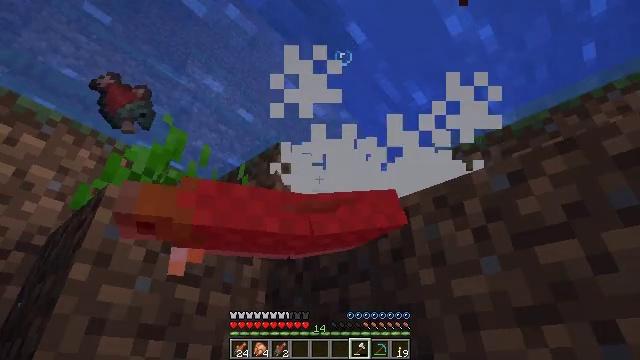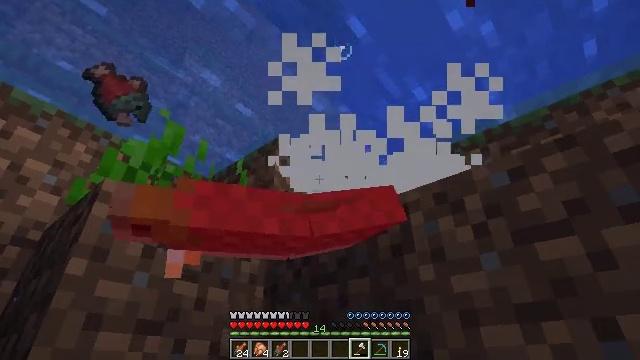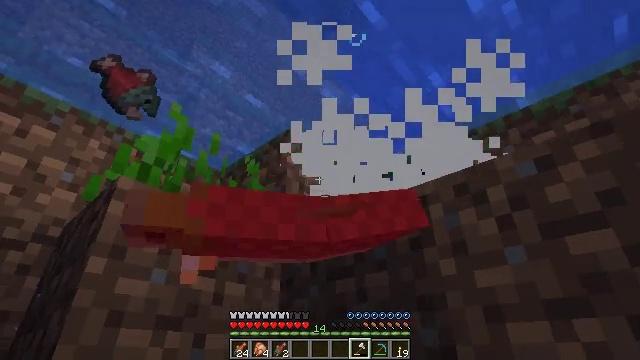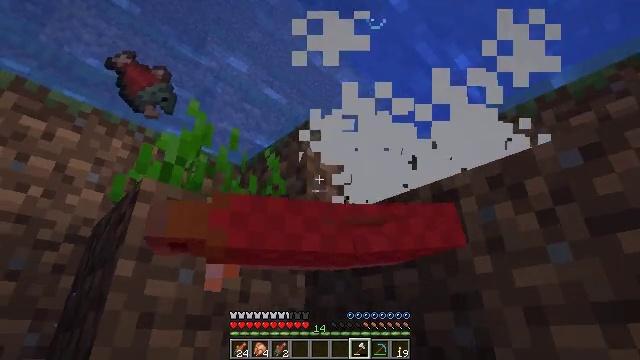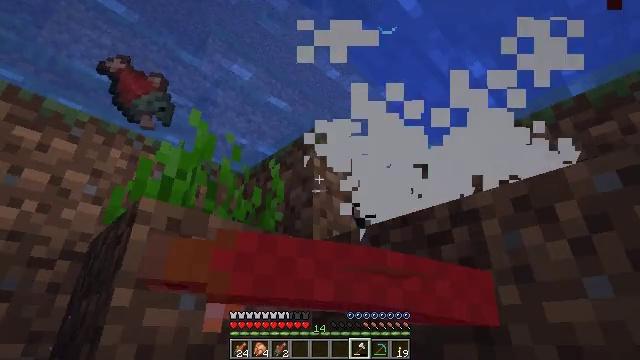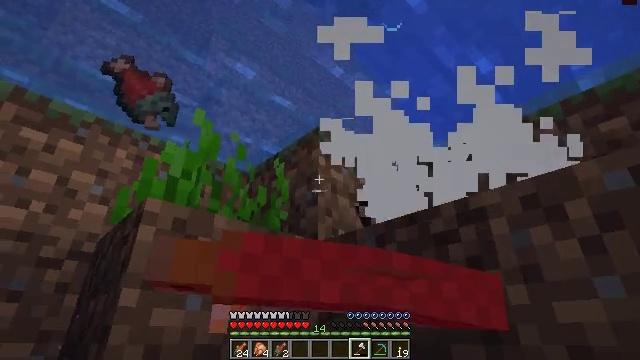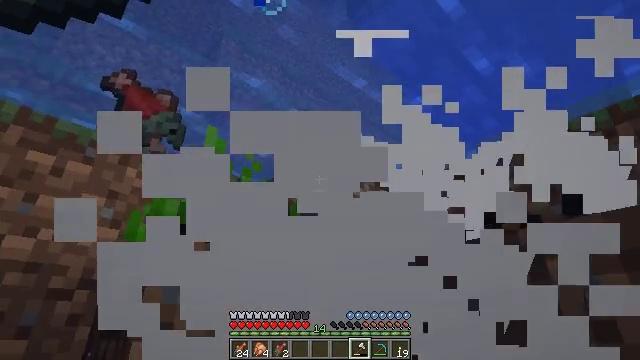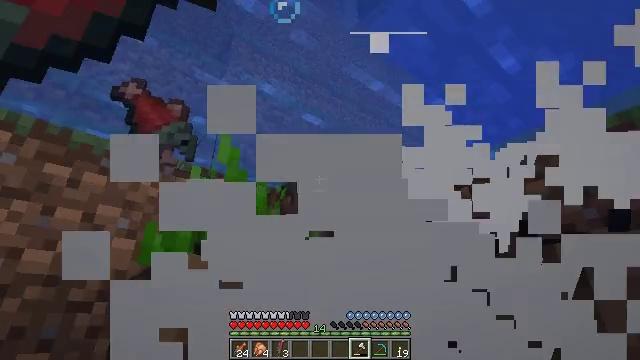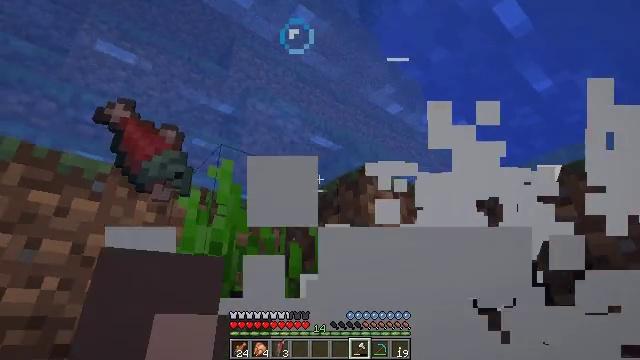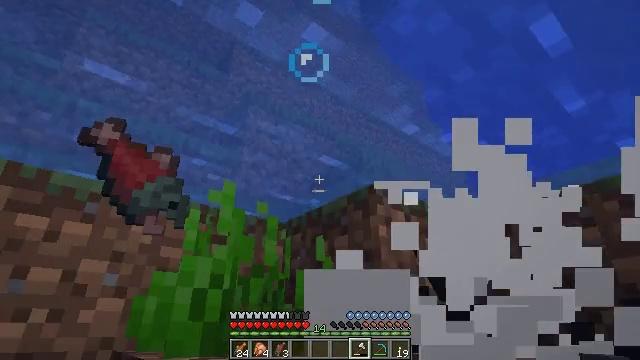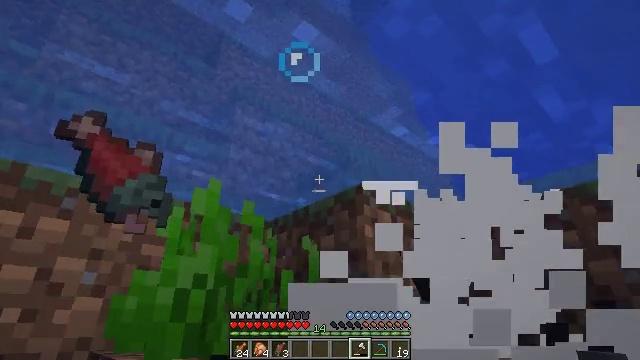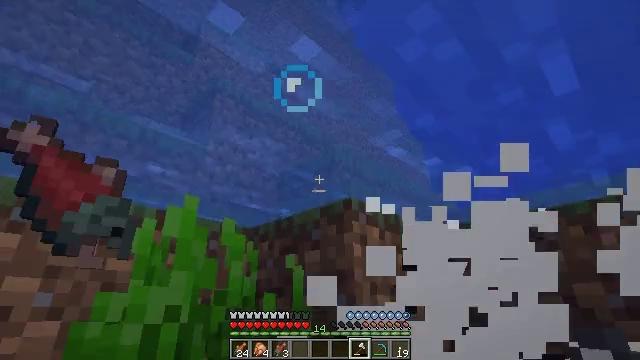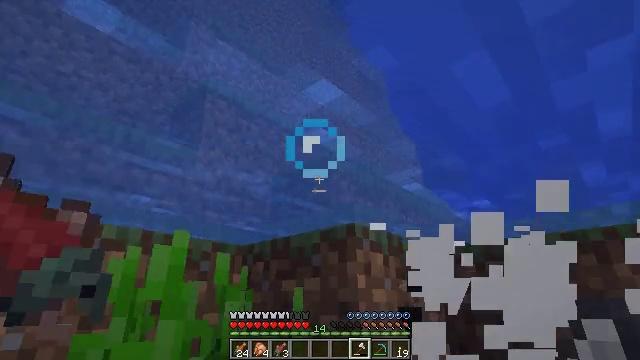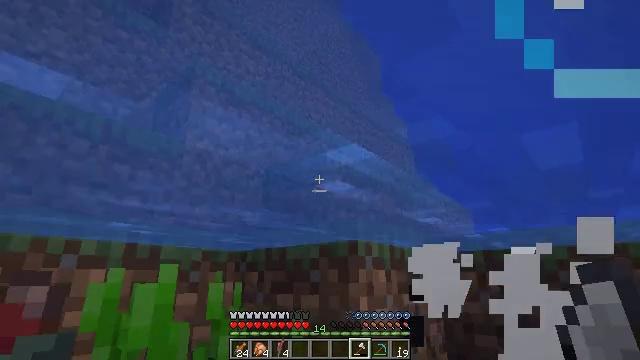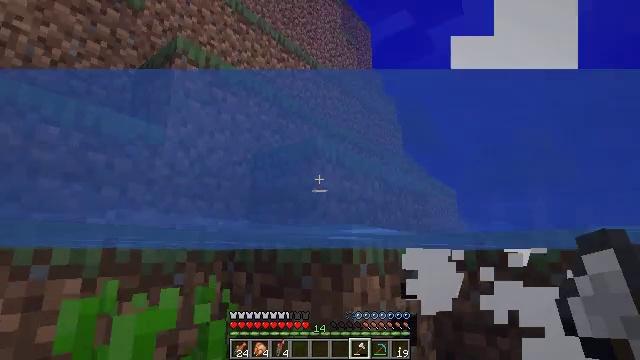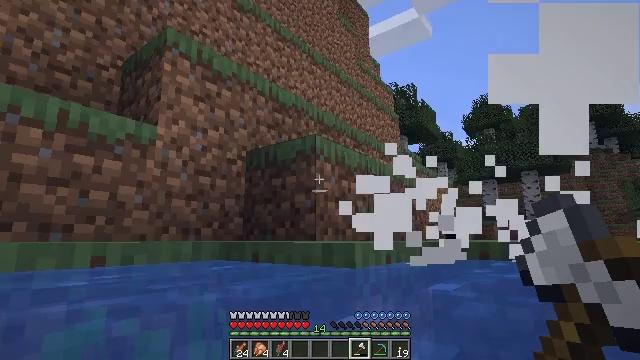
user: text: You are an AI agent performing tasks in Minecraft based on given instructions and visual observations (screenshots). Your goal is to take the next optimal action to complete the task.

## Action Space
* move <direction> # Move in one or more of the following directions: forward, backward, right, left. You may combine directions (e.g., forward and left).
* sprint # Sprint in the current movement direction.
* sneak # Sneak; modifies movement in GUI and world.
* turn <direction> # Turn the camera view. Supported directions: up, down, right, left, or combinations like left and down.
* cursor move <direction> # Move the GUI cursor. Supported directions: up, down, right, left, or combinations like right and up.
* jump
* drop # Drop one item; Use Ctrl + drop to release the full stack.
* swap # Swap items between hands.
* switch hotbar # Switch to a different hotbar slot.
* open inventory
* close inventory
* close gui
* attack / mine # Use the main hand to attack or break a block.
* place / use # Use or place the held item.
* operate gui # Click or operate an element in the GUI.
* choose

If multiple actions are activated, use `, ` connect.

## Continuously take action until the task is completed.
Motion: motion action
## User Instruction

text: Hunt a salmon.
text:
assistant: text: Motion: move forward, jump
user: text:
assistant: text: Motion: move forward, turn left and down, jump
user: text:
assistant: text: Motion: move forward, turn left and down, jump
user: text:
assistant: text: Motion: move forward, jump
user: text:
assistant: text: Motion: move forward, jump
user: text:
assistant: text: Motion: move forward, turn left, jump
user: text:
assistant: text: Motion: move forward, turn left, jump
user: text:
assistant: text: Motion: move forward, jump
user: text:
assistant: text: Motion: move forward, jump
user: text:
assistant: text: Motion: move forward, turn right, jump
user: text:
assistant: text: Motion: move forward, turn right and down, jump
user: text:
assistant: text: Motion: move forward, turn right and down, jump
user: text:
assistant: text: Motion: move forward, turn right and down, jump
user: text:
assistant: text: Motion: move forward, turn right and down, jump
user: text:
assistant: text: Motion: move forward, turn down, jump
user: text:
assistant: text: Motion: move forward, turn right and down, jump
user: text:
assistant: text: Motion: move forward, turn right and down, jump
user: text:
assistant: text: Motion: move forward, turn right and down, jump
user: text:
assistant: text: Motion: move forward, turn right and down, jump
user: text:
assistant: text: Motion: move forward, turn right and down, jump
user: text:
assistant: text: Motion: move forward, turn right and down, jump
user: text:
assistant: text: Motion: move forward, jump
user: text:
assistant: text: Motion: move forward, jump
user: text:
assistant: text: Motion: move forward, jump
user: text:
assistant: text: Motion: move forward, jump
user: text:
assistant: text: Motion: move forward, turn left and down, jump
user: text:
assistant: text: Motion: move forward, turn left and down
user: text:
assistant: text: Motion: move forward, turn left and down
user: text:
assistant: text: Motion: move forward, turn left
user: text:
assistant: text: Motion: move forward, turn left and up